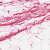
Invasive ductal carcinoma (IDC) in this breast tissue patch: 0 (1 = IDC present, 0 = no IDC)